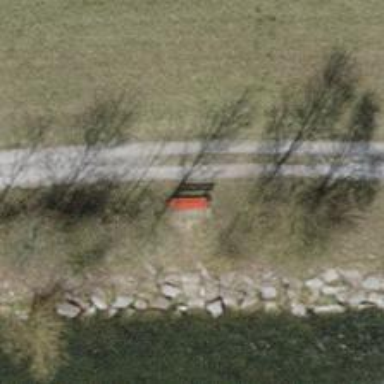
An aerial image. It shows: Bench for seating.